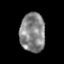
Tissue: skin
Cell type: Epithelial cells
Senescence score: 0.2638
Nuclear area (px): 965
Mean DAPI intensity: 133.098